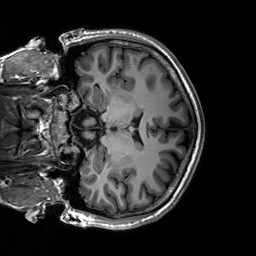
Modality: T1w
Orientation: coronal
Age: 23
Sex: male
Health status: healthy
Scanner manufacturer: siemens
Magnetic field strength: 3 T
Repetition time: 2.3 s
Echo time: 0.00236 s